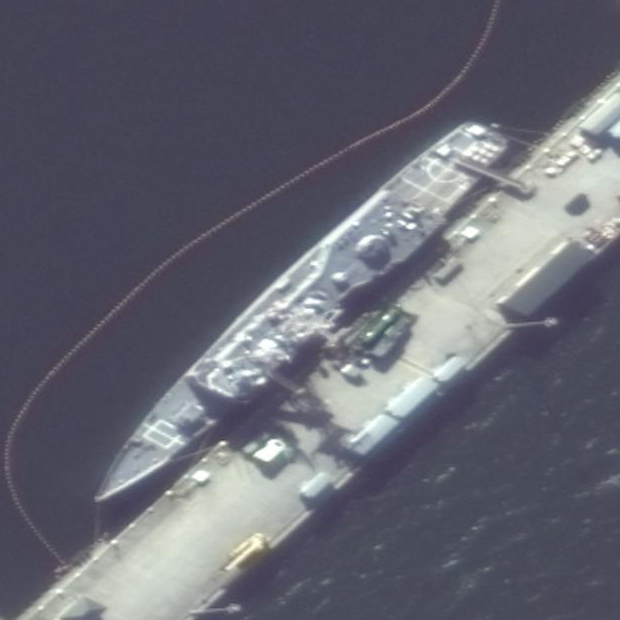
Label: Ticonderoga-class_cruiser